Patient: sex M, age 35
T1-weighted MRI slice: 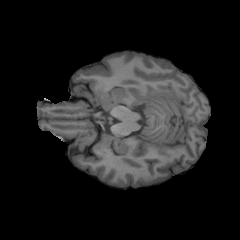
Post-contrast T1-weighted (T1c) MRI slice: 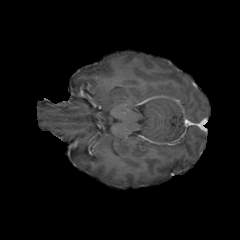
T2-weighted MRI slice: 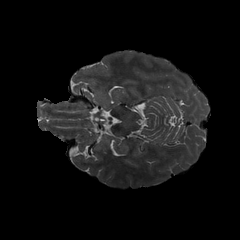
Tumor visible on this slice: no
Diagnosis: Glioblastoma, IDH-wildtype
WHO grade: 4